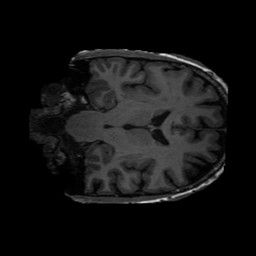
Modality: T1w
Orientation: coronal
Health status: ill
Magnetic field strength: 3 T